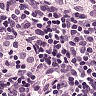
Metastatic tissue present: no